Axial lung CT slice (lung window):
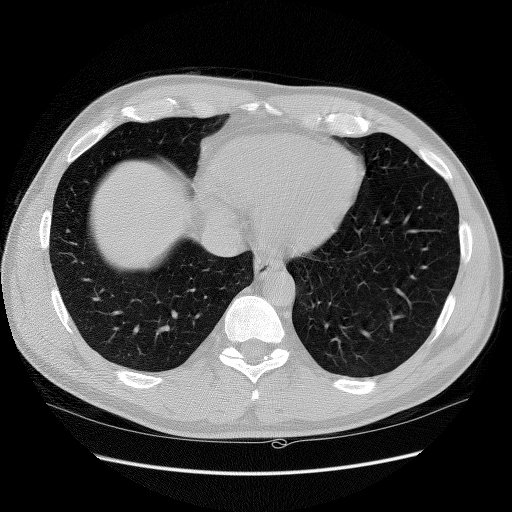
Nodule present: no